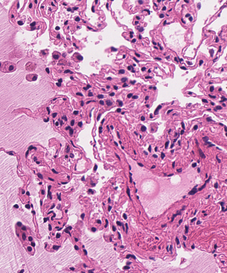
Tumor epithelial tissue: no
Tumor-associated stroma tissue: yes
Normal tissue: no